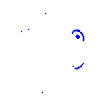
Particle: pion